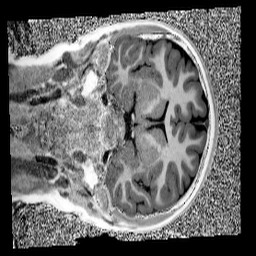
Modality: UNIT1
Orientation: coronal
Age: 9
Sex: female
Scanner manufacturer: siemens
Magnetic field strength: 3 T
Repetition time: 4 s
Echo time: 0.00299 s